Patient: sex M, age 61
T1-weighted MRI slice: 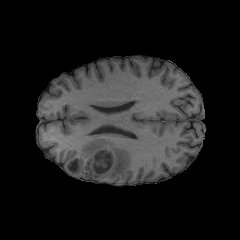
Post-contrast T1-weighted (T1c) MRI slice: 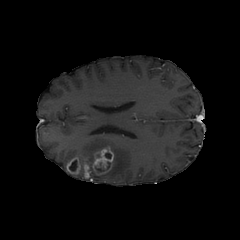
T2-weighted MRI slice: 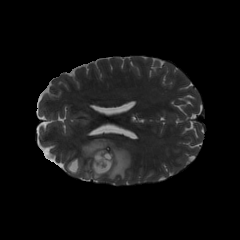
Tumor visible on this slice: yes
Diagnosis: Glioblastoma, IDH-wildtype
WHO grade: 4